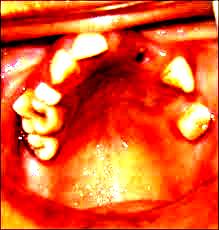
Condition: hypodontia